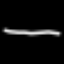
Label: line